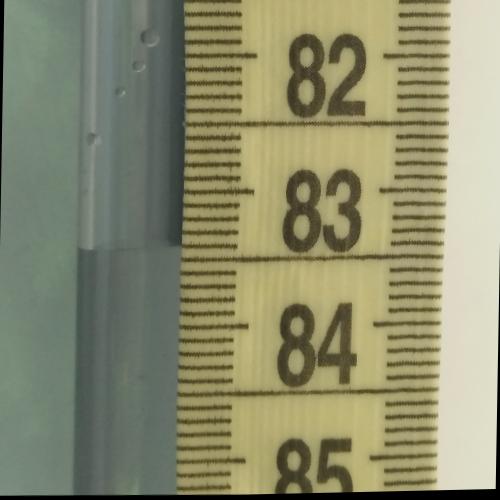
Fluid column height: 83.4 cm